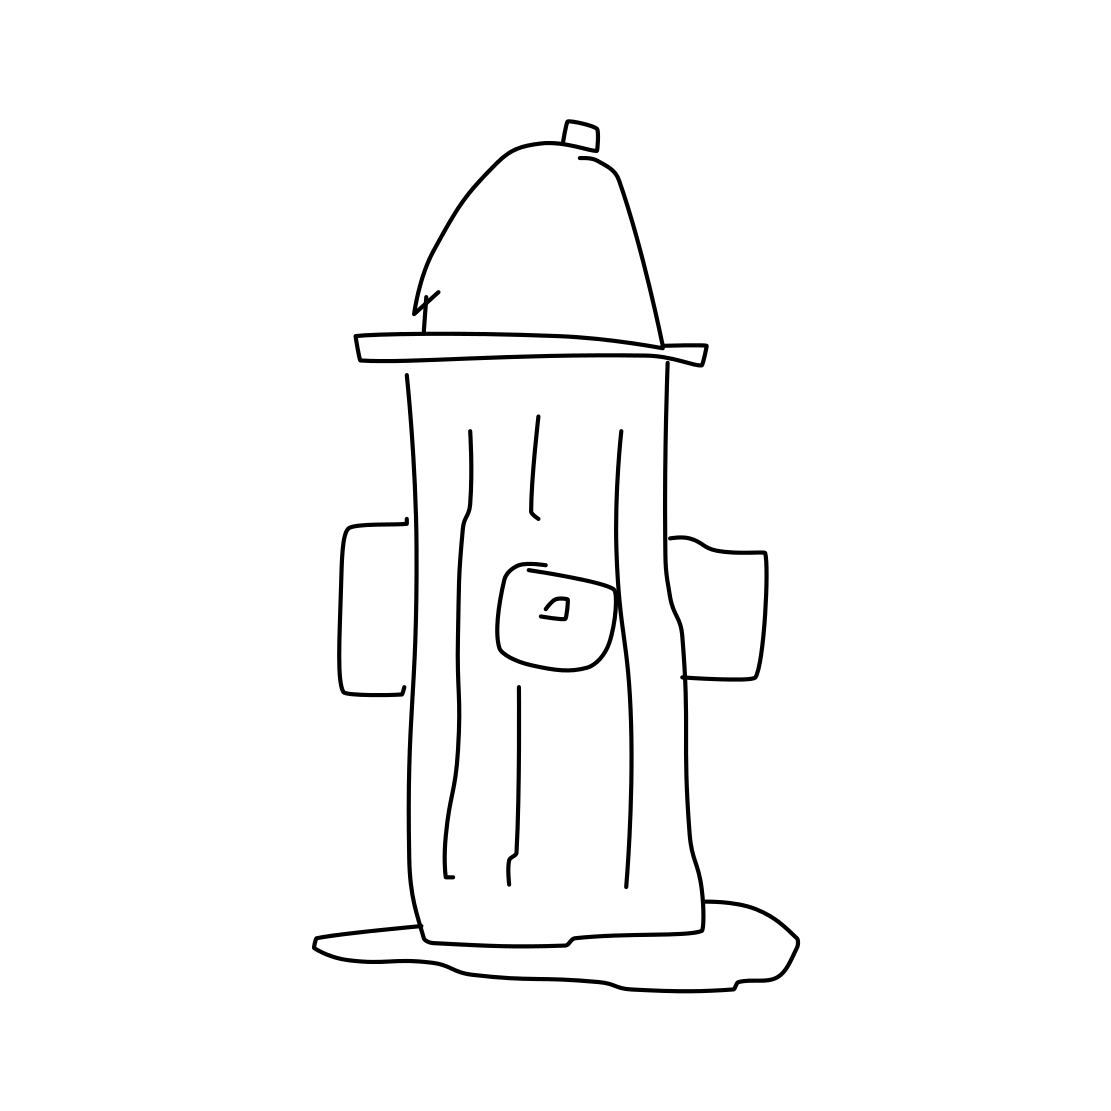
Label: fire hydrant